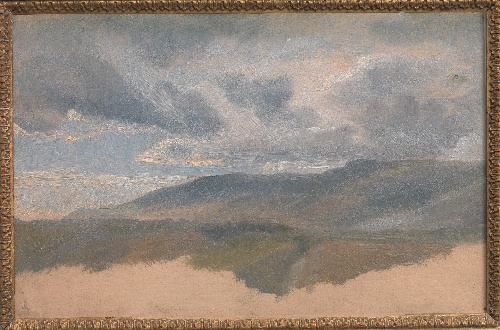
Title: Landscape Study with Clouds
Artist: Emile Loubon
Artist bio: French, Aix-en-Provence 1809–1863 Marseilles
Date: ca. 1829–31
Object type: Painting
Classification: Paintings
Medium: Oil on cardboard
Dimensions: 5 7/8 x 9 1/16 in. (15 x 23 cm)
Department: European Paintings
Credit line: Catharine Lorillard Wolfe Collection, Wolfe Fund, 2011
Accession year: 2011
Repository: Metropolitan Museum of Art, New York, NY
Tags: Landscapes|Clouds